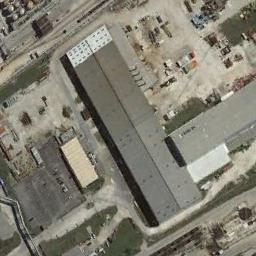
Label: industrial_area